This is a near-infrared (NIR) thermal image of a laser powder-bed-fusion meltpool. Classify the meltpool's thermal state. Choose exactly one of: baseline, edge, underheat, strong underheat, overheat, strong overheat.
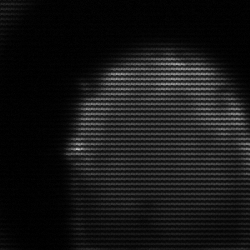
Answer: edge